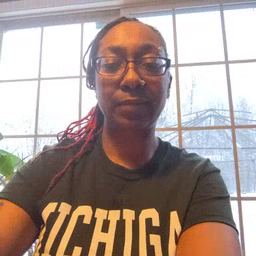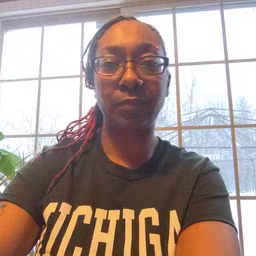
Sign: taste